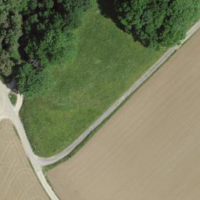
EUNIS habitat code: 52
Species observed at this site:
Campanula glomerata